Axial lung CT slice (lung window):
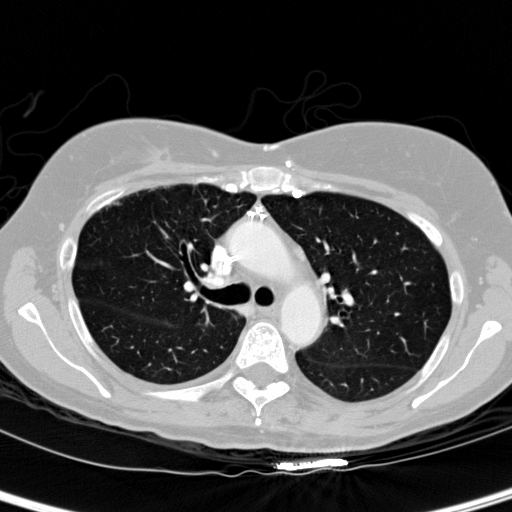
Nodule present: no